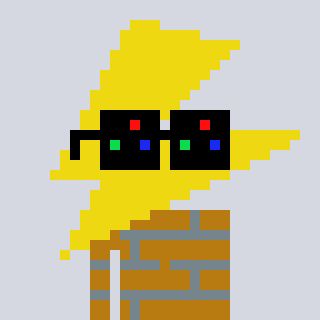
a pixel art character with square black sunglasses, a lightning bolt-shaped head and a gold-colored body on a cool background